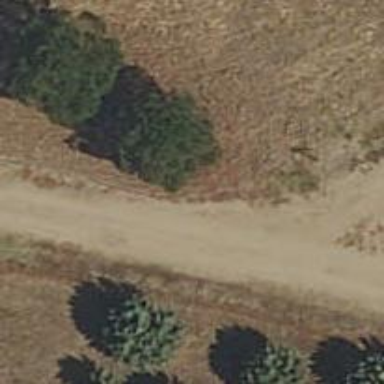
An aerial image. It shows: Unpaved footway with grade2 tracktype.